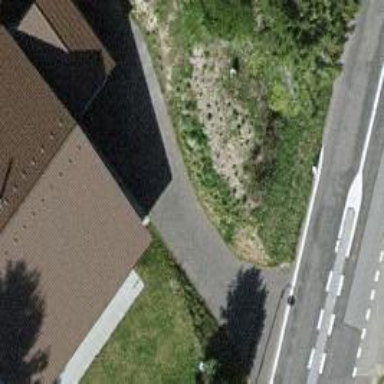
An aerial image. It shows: Driveway leading to service road.